Question: I have a particular scenarios. My application looks like this.
In the left side there are some User list Which is a ListBox and at the right side few fields which are data binding to left side. How it works is, if you select "User 1" in the right side user 1 related information will appear and you can modify the information and its is data binding with '"UpdateSourceTrigger=PropertyChanged"' so it immediately reflects at the left side too. Same case for other users.
Now the problem is if I select multiple users and edit a field say Field 3 which is Editable a textBox. Now If I select user 1 and edit this textbox it reflects in the user 1 "Note: ... " and if I select user 2 and edit the Field 3 it updates the User 2 "Note: ... " but in case of multi selection How do I achieve it? Suppose I want to select user 1 and User 2 both and Edit the Note field It should update both the note fields of user 1 and user 2 and Data binding should also work I mean it should immediately the text i am entering into the textbox. Any ideas how can I achieve this?
Currently in my viewModel
# Model
'''
public String Note
{
get
{
return (String)GetValue(NoteProperty);
}
set { SetValue(NoteProperty, value); }
}
'''
# View
and in XAML the User ListBox Items template is defined like this
'''
<TextBlock Text="{Binding Note, Mode=TwoWay, UpdateSourceTrigger=PropertyChanged}" />
'''
and in the XAML the rightside textbox (field 3) is data bound in the same manner
'''
<TextBox Text="{Binding Note, UpdateSourceTrigger=PropertyChanged, Mode=TwoWay}" />
'''
How do I achieve multiple users data binding?
Please help and give me some ideas.
EDIT:
# Converter:
'''
public class MultiBindingConverter : IValueConverter
{
ObservableCollection<Info> mycollection;
public object Convert(object value, Type targetType, object parameter, System.Globalization.CultureInfo culture)
{
var coll = (ObservableCollection<Info>)value;
mycollection = coll;
if (coll.Count == 1)
{
if (parameter.ToString() == "FNote")
return coll[0];
}
else if (coll.Count > 1)
{
// string name = coll[0].FirstName;
if (parameter.ToString() == "FNote")
{
string name = coll[0].Note;
foreach (var c in coll)
{
if (c.Note != name)
return null;
else continue;
}
return name;
}
}
return null;
}
public object ConvertBack(object value, Type targetType, object parameter, System.Globalization.CultureInfo culture)
{
if (parameter.ToString() == "FNote")
{
foreach (var c in mycollection)
{
c.Note = value.ToString();
}
return mycollection;
}
return null;
}
}
'''
For me only one TextBox Editable NoteTextBox needs to to be DataBinded with multiple Users.
In my ViewModel
I have written
# ViewModel
'''
private Command selectionChangedCommand;
public Command SelectionChangedCommand
{
get
{
if (selectionChangedCommand == null)
{
selectionChangedCommand = new Command(SelectionChanged, true);
}
return selectionChangedCommand;
}
set { selectionChangedCommand = value; }
}
public void SelectionChanged(object value)
{
selectedItem = new ObservableCollection<Info>((value as IEnumerable).OfType<Info>());
}
private ObservableCollection<Info> selectedItem;
public ObservableCollection<Info> SelectedItem
{
get { return selectedItem; }
set
{
selectedItem = value;
PropertyChanged("SelectedItem");
}
}
'''
In the 'Info' class there is one property 'Note' which needs to be binded to the View's two places.
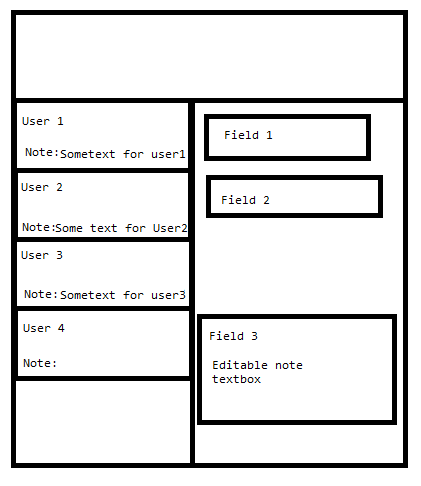
Answer: I fully agree with @GazTheDestroyer ... this kind of Data Binding can not be achieved through Data binding alone. What @Kumar has suggested is working as a POC, but when you are in a live project and you play with model, viewModel and view and many UserControl with one view model or one User control with two ViewModels, then the difficulty of achieving this scenario is beyond guessing.
Ok, no more theory. I have achieved this and I am going to share how I did so.
One-to-one DataBinding is perfect and working fine. When you select User 4 This user 'Note' field and 'Field3 Editable NoteBox' are bound to the same Property, so it works perfectly.
In multiple selection say 'User4' is selected first, then you select 'User3' and 'user1', I put a logic in code behind that when multiple items are selected 'Note' text is empty. This is not against
MVVM as updating a view based on some criteria of view is not breaking MVVM pattern. So now when the editable text box is updated with some text 'user4' properties is updated in viewModel. Now the difficult part is to update the other selected users. Here is the code that will update the selected users and will reflect as I have mentioned 'Mode="TwoWay", UpdateSourceTriger="PropertyChanged"'
'''
if (listUser.SelectedItems.Count > 1)
{
for (int i = 0; i < listUser.SelectedItems.Count; i++)
{
Info info = listUser.SelectedItems[i] as Info;
info.Note = (string)tbNote.Text;
}
}
'''
In this way the value of the 'Editable note textbox' is updated in the properties of all the users 'Note Property' and as the binding is two-way, it will reflect in other users too.
There might be many way to solve it, but I found this way and it's working superbly, so I thought I'd answer my own question.